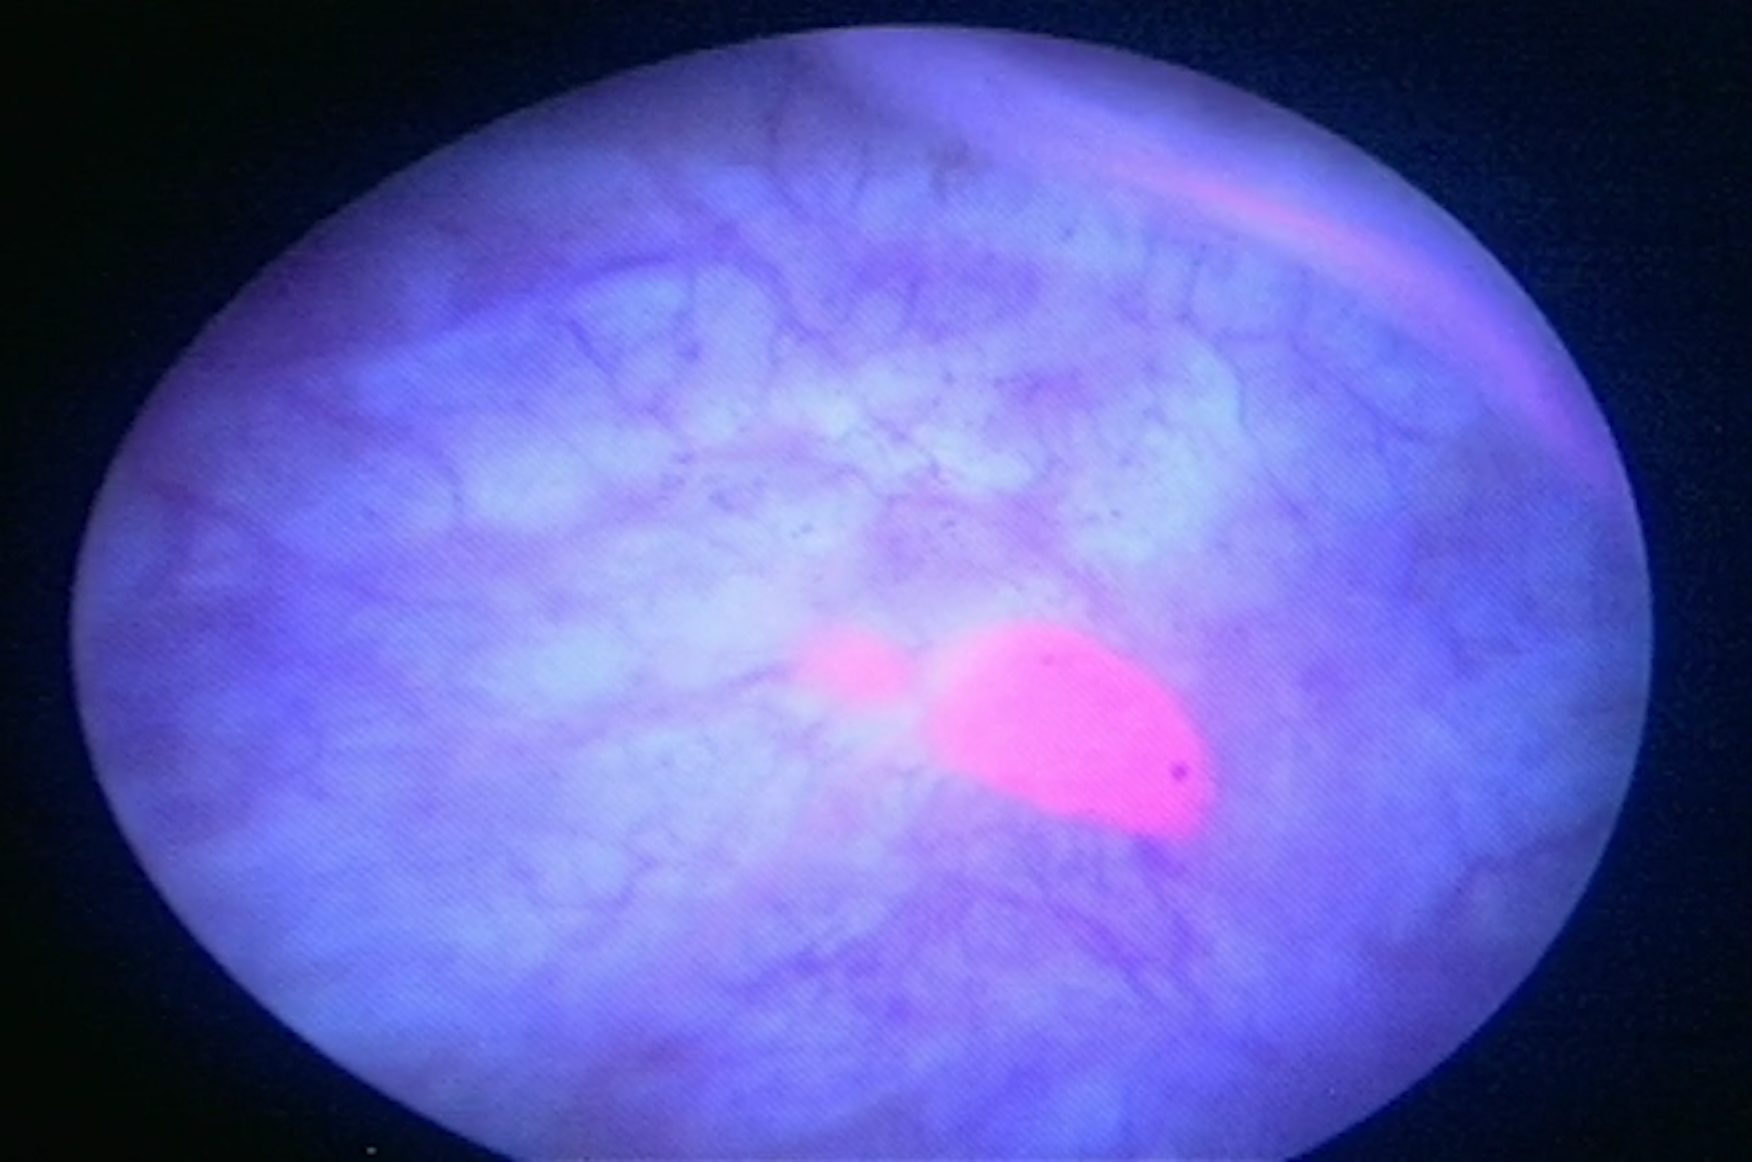
Modality: BLC
Class: Malignant
Subclass: LowGradePapillary
Lesion: L1
Stage: Ta
Morphology: Papillary
Bladder cancer association: Yes